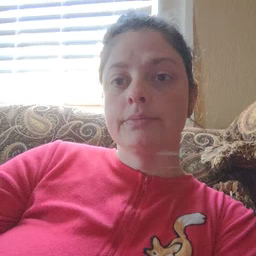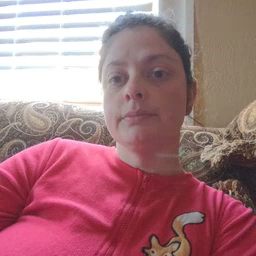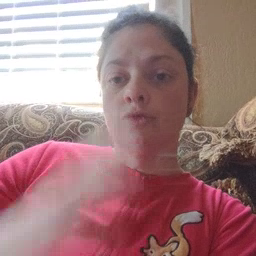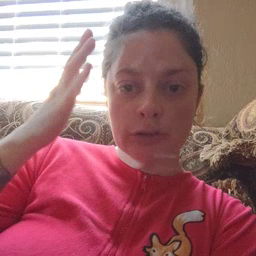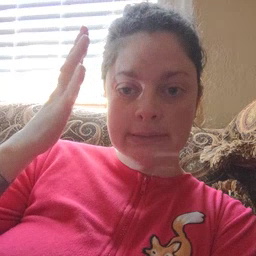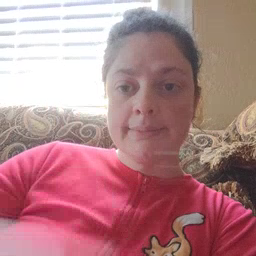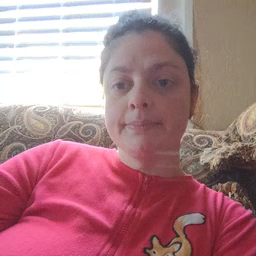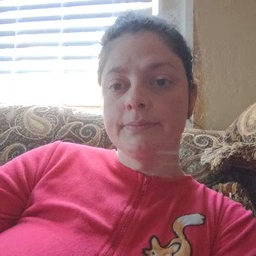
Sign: tree